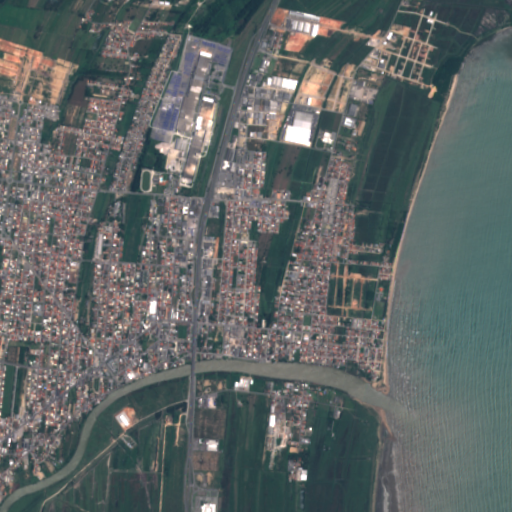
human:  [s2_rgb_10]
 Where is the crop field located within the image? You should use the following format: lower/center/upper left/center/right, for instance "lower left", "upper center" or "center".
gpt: The crop field is located in the center right of the image.
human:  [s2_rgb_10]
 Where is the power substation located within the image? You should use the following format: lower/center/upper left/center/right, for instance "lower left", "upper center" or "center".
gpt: The power substation is located in the upper center of the image.
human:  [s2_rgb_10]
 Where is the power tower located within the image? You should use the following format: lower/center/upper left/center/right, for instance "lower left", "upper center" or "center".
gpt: The power tower is located in the upper center of the image.
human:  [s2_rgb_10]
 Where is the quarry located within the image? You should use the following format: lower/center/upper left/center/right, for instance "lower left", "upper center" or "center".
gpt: The quarry is located in the lower left of the image.
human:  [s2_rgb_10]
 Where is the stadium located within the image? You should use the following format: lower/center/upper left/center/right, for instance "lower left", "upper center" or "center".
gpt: The stadium is located in the lower center of the image.
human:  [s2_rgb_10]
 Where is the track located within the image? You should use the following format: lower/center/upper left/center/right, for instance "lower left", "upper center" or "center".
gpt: The track is located in the center left of the image.
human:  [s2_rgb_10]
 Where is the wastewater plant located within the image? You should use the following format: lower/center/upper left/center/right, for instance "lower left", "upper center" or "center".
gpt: The wastewater plant is located in the lower left of the image.
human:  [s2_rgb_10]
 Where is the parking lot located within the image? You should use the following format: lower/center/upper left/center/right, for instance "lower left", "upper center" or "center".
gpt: There is no parking lot in the image.